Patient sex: M
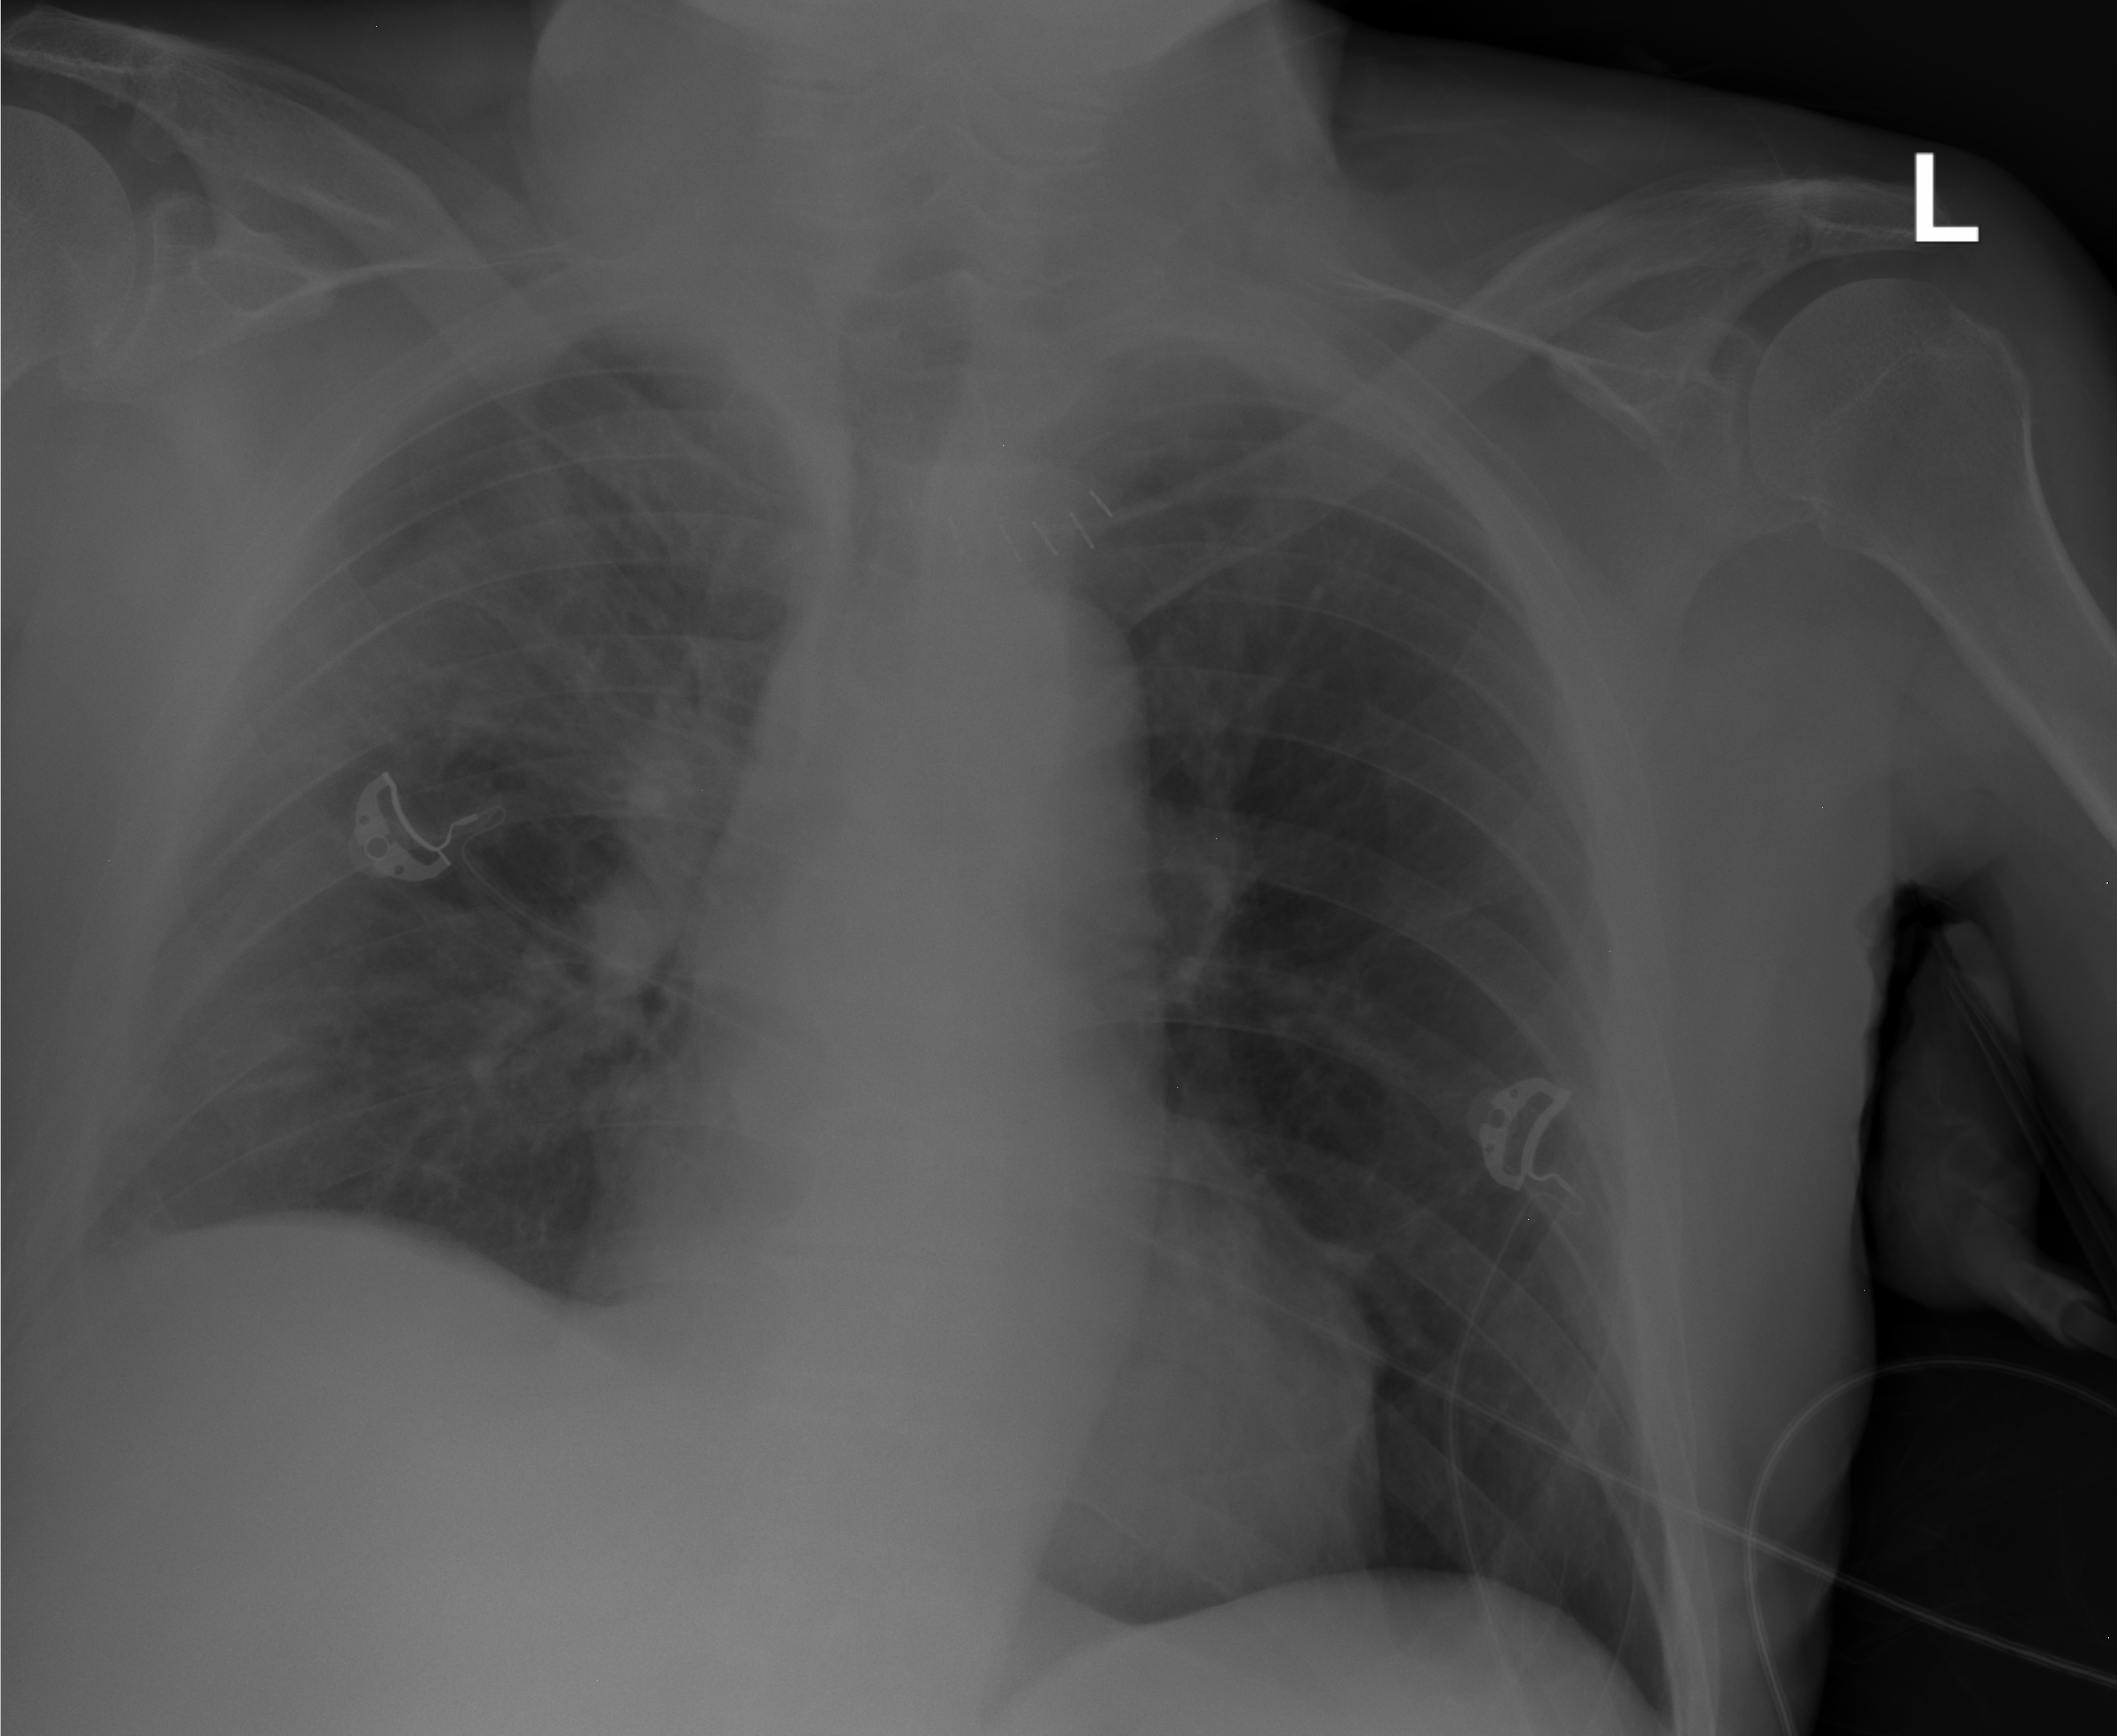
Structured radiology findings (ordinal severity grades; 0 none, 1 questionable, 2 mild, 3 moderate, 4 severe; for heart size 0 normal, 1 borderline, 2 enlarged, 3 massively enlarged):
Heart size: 0
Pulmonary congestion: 0
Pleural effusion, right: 0
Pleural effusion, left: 0
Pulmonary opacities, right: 1
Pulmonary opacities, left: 0
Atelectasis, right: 2
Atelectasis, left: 0